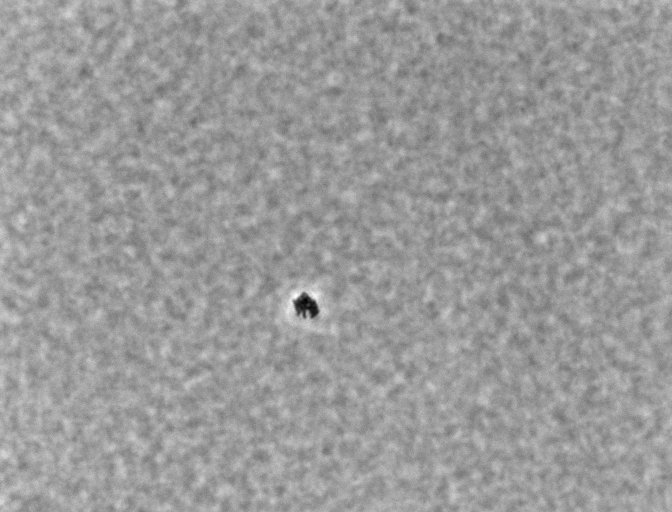
Listeria innocua